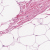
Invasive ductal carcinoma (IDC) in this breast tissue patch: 0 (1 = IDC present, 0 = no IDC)